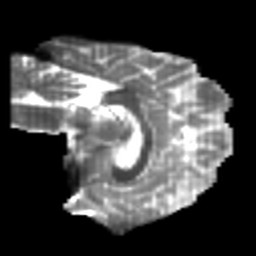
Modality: T2w
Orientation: sagittal
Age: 24
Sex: female
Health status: healthy
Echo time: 0.074 s